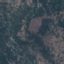
Land use / land cover: HerbaceousVegetation